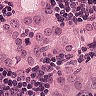
Metastatic tissue present: yes